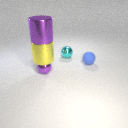
small purple metal sphere in front of small blue rubber sphere